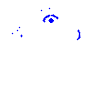
Particle: kaon